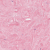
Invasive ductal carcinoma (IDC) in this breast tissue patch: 0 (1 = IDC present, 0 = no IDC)